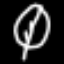
Label: leaf